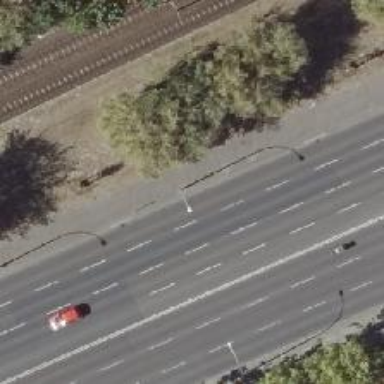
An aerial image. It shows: Primary highway with asphalt surface. It is dual carriageway.